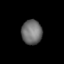
Tissue: lung
Cell type: Epithelial cells
Senescence score: 0.5959
Nuclear area (px): 495
Mean DAPI intensity: 110.269